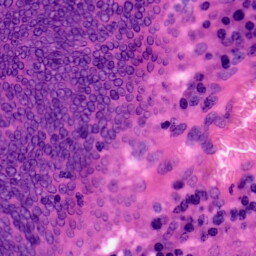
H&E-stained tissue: Colon